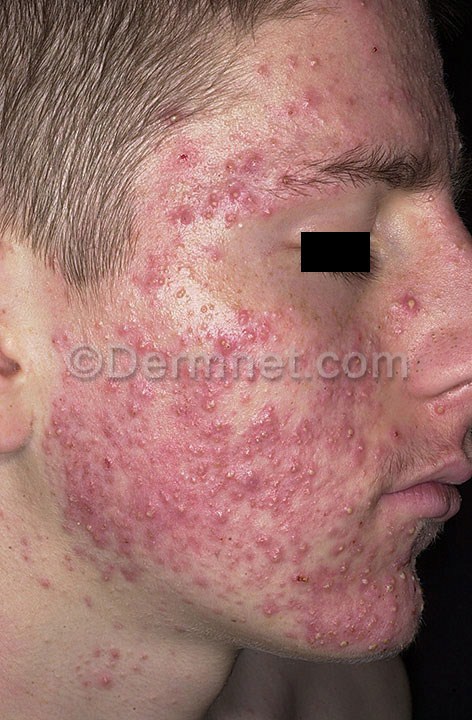
Disease: Acne and Rosacea Photos